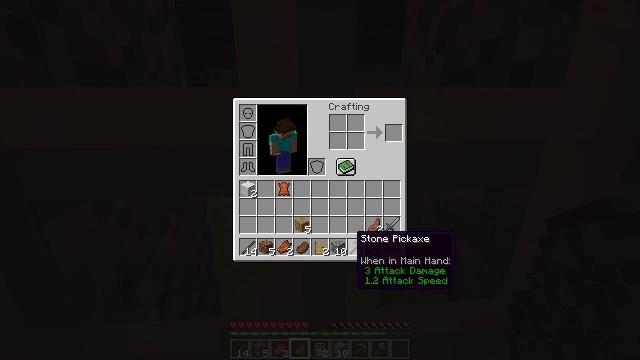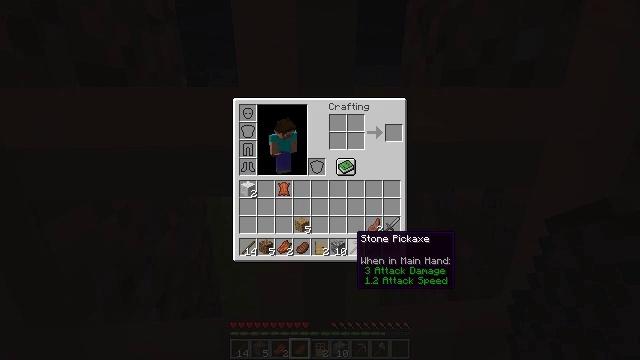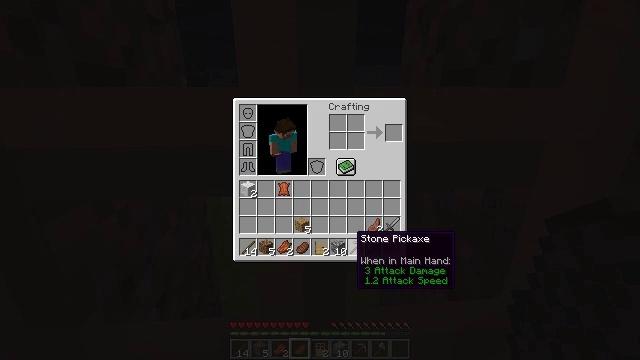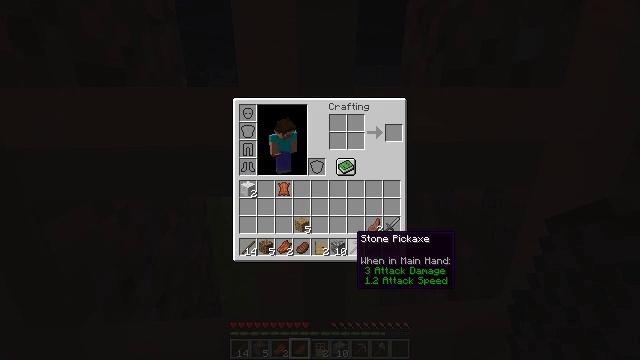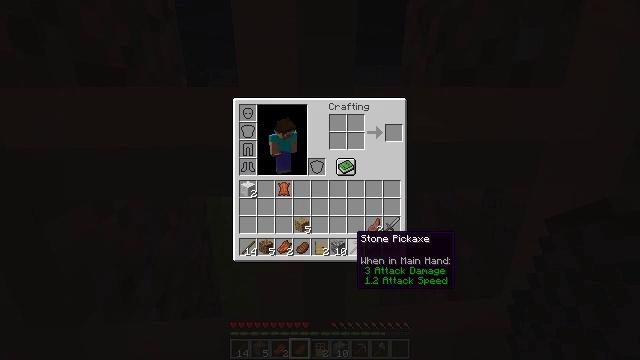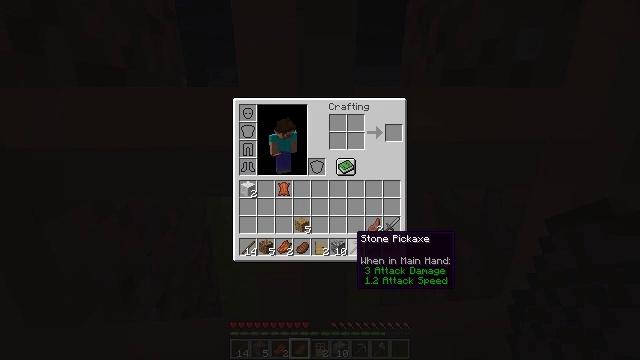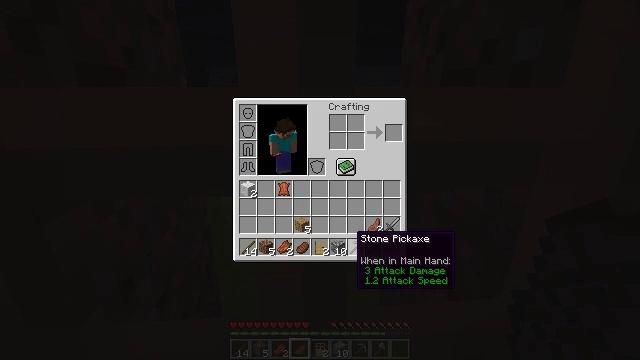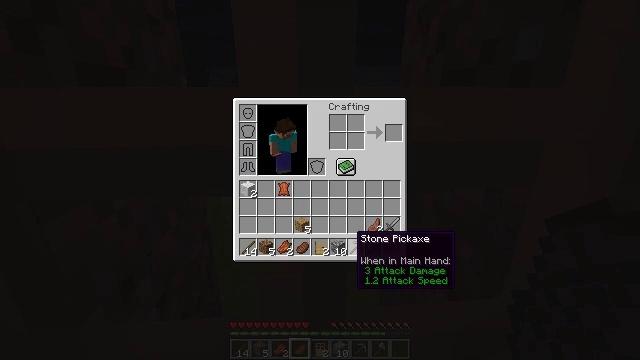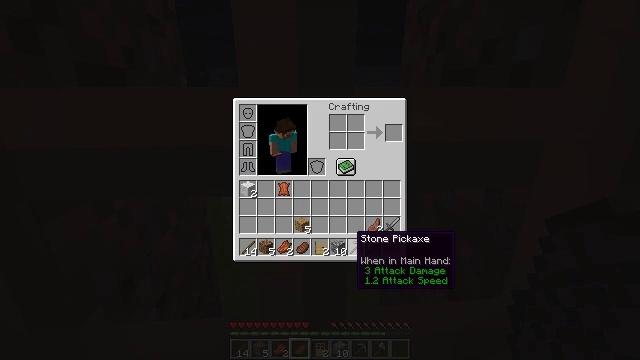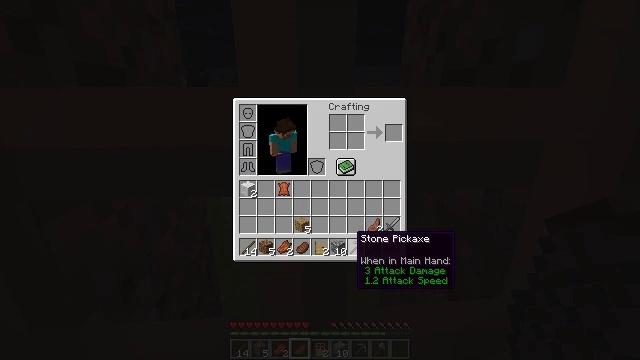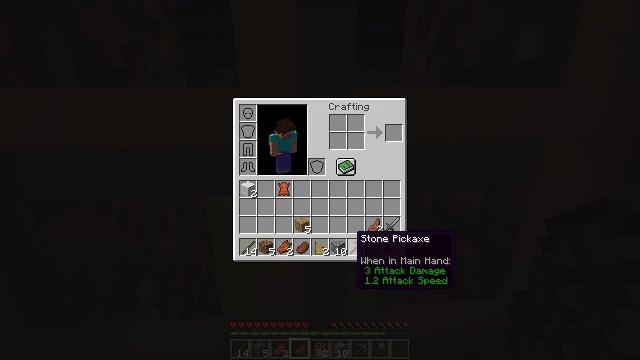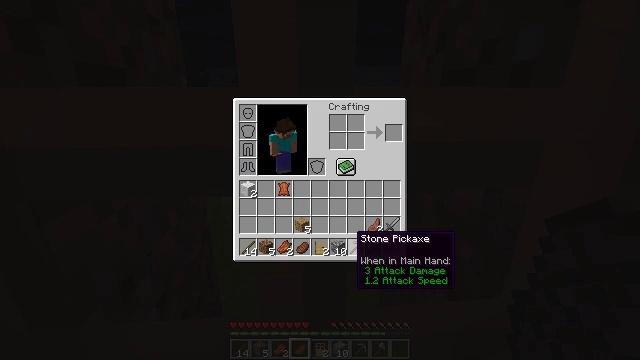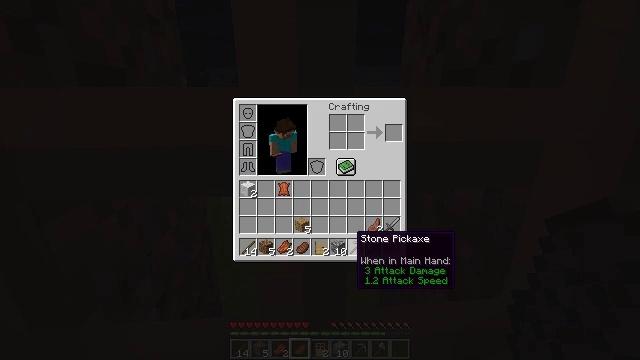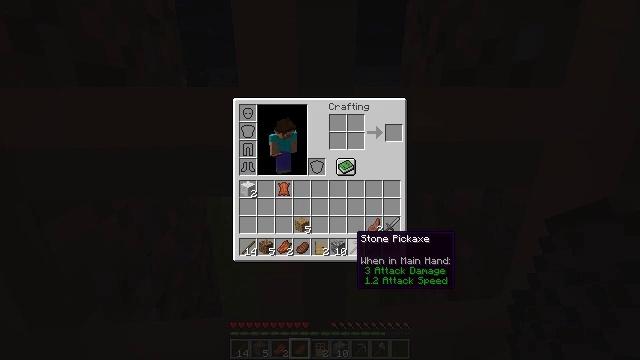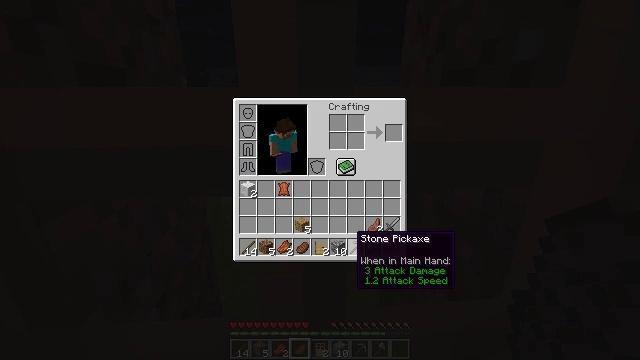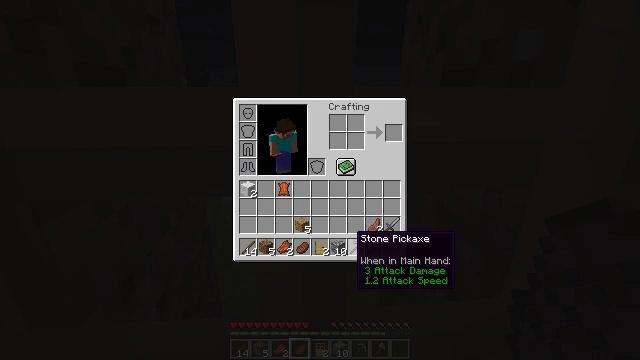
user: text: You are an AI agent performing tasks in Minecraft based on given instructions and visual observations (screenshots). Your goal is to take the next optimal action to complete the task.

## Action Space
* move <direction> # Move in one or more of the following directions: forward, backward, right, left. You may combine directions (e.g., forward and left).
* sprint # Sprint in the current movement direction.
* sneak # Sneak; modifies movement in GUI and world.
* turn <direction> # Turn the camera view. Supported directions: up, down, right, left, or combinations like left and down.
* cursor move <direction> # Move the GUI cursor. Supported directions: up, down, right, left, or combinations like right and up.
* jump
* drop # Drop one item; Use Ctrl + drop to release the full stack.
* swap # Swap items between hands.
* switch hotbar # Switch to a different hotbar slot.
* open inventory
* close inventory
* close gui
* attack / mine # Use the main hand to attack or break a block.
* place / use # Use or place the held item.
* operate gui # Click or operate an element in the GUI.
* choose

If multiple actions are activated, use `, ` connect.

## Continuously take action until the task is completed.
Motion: motion action
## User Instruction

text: Craft a stone hoe by combining cobblestone with sticks.
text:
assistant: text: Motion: no_op
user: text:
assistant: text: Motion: no_op
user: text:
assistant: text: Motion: no_op
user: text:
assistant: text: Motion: no_op
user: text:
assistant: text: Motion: no_op
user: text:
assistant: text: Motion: no_op
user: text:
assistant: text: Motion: no_op
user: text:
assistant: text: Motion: no_op
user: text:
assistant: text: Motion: no_op
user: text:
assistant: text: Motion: no_op
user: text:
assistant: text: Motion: no_op
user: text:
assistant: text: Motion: no_op
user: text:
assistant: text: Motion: no_op
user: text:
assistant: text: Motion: no_op
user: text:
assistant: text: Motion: no_op
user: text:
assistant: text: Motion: no_op
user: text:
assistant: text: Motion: no_op
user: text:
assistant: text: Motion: no_op
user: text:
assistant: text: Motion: no_op
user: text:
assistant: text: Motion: close gui
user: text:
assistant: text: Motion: no_op
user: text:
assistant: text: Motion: no_op
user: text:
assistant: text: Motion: no_op
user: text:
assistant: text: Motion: no_op
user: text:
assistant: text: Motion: turn right and down
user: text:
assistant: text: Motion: turn right and down
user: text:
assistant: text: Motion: turn right and down
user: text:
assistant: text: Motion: no_op
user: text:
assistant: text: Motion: no_op
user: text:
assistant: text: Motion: turn left